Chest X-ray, AP view. Patient: 25 years old, sex M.
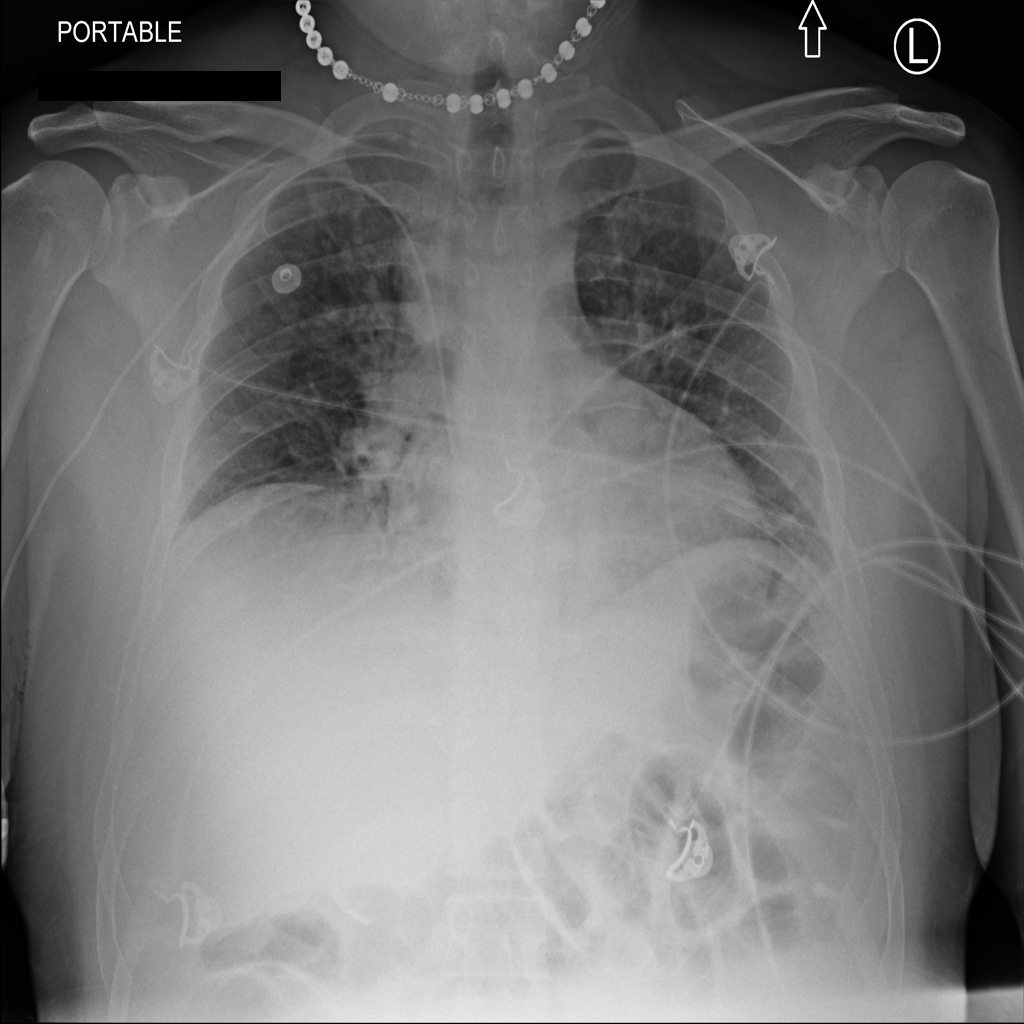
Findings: No Finding